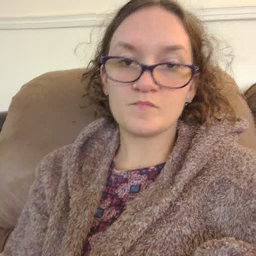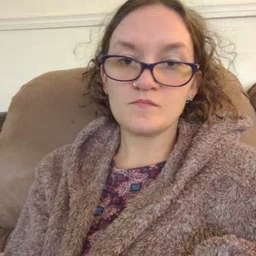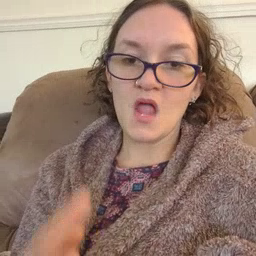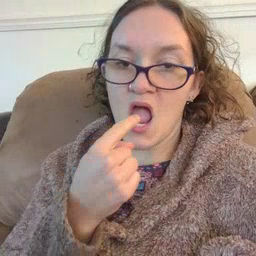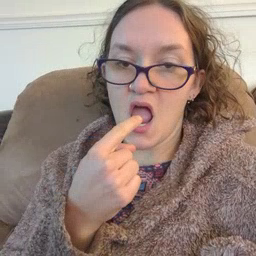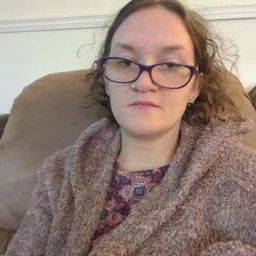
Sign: yucky